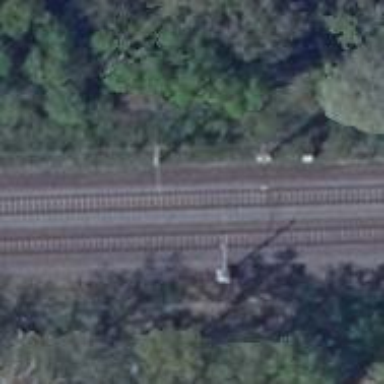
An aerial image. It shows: Railway with electrified contact lines.